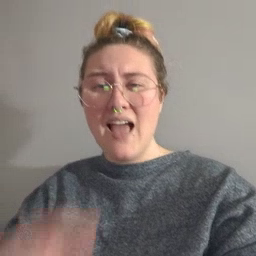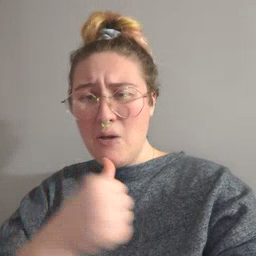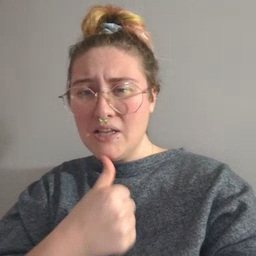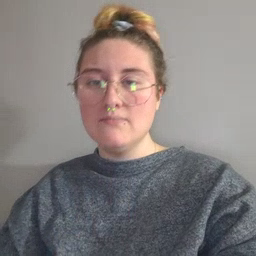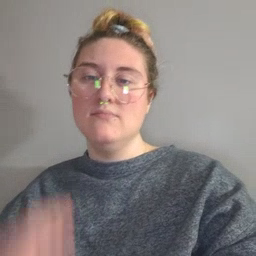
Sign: owie